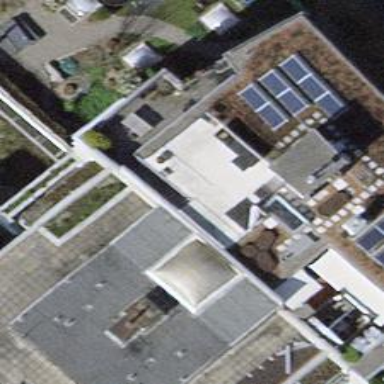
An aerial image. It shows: Balcony as part of building.